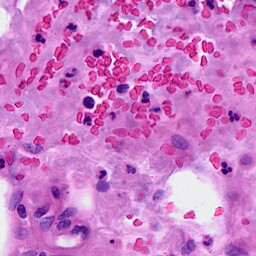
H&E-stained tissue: Breast